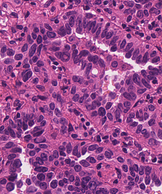
Tumor epithelial tissue: yes
Tumor-associated stroma tissue: yes
Normal tissue: no